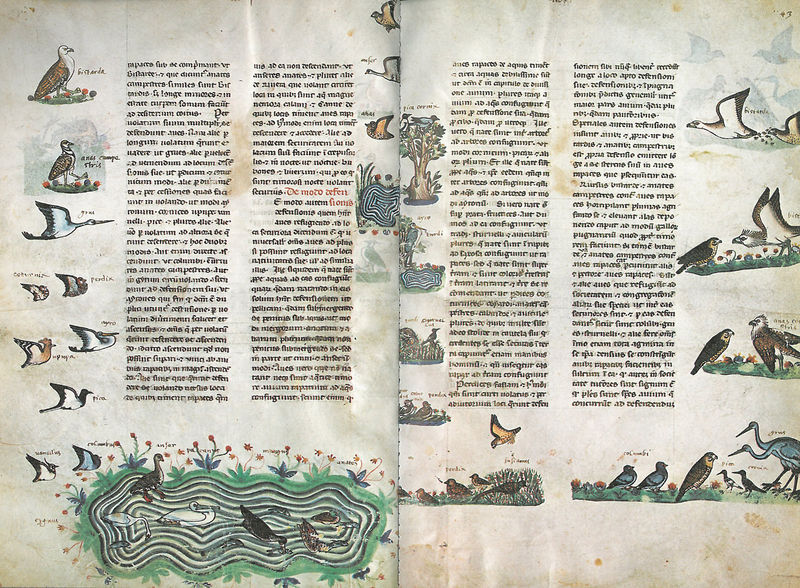
Titel: Falkenbuch Friedrichs des II.; De arte venandi cum avibus
Institution: Rom, Biblioteca Vaticana
Schlagwörter: adler, baum, blätter, falke, flügel, wasser, see, teich, äste, blume, blumen, blüten, gras, federn, vögel, busch, weiher, schrift, wellen, enten, buch, flug, buchstaben, reiher, zeilen, latein, buchmalerei, reiher#